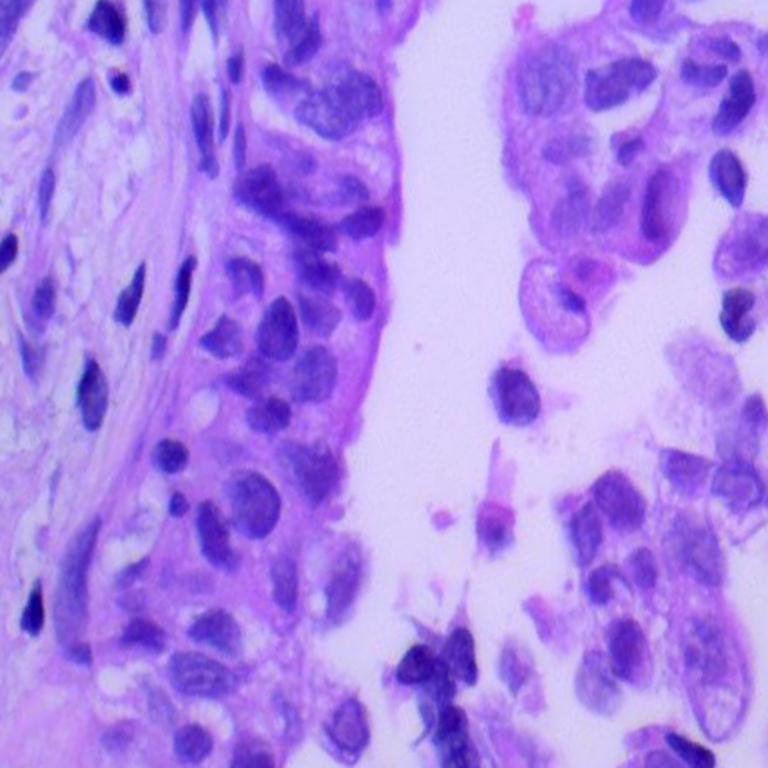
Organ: lung
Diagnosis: adenocarcinomas